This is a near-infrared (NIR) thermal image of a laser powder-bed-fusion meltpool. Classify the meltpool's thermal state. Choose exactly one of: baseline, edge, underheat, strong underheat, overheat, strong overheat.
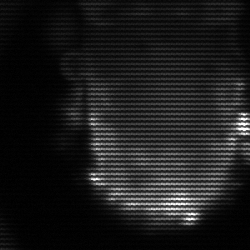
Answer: baseline